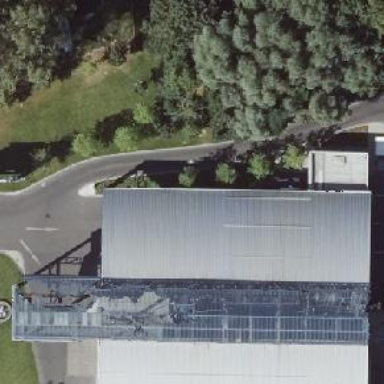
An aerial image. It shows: View of roof of building.